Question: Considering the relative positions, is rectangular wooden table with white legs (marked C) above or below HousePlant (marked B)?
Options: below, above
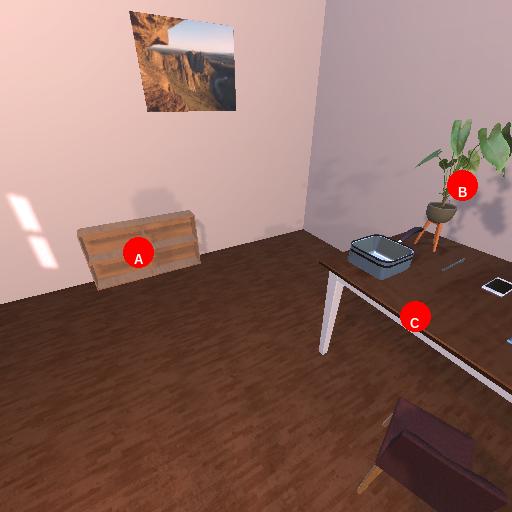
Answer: below